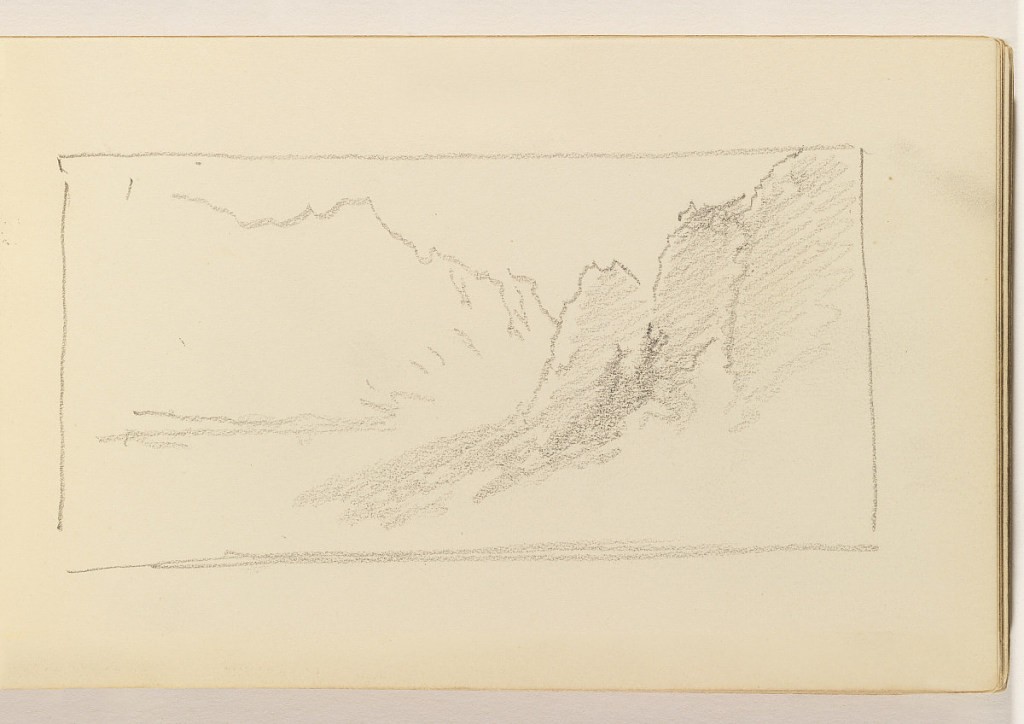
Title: Unfinished Cliff Study
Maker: William Trost Richards, American, 1833–1905
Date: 1885–90
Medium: Graphite on cream wove paper, bound
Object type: Sketchbook folio
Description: Rough sketch of several cliffs.